Here is a 2-D grayscale rendering of raw bearing vibration samples (signal-to-image). Determine the bearing's health state. Answer with exactly one of: normal, inner_race, outer_race, ball.
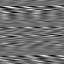
Answer: outer_race